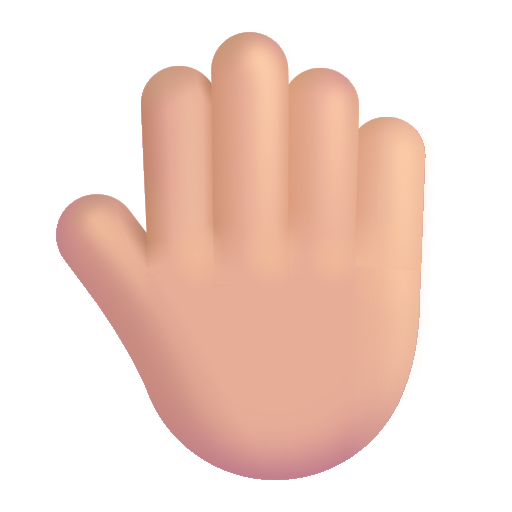
raised back of hand color  light